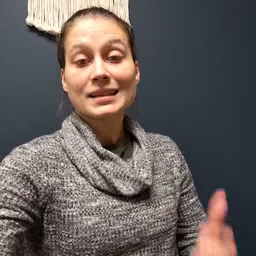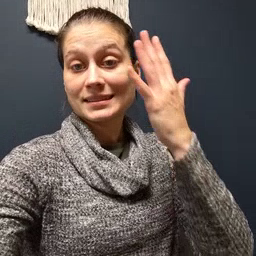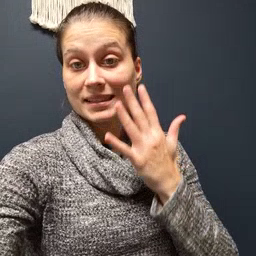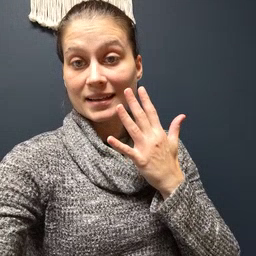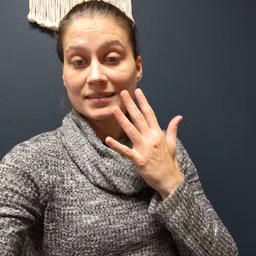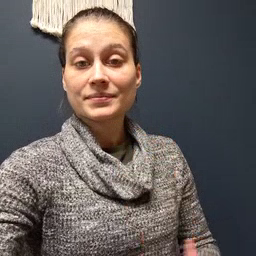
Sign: sad